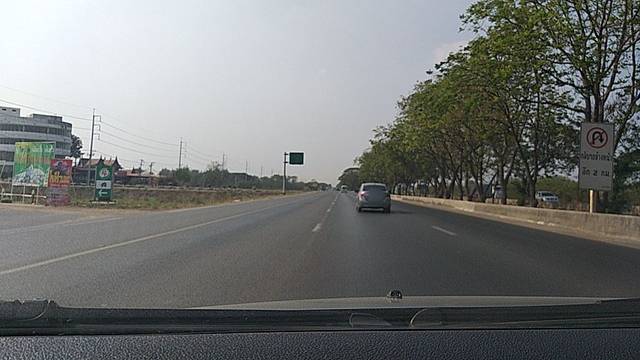
Region: Thailand
Coordinates: 14.418, 100.569